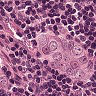
Metastatic tissue present: yes